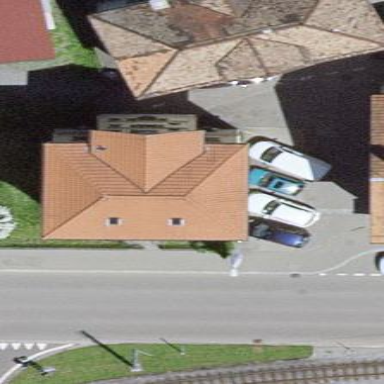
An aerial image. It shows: Detached building.